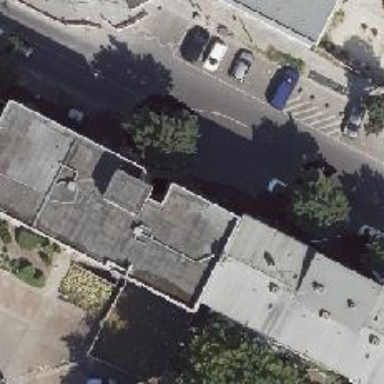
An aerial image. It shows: Parking entrance.